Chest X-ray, PA view. Patient: 23 years old, sex F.
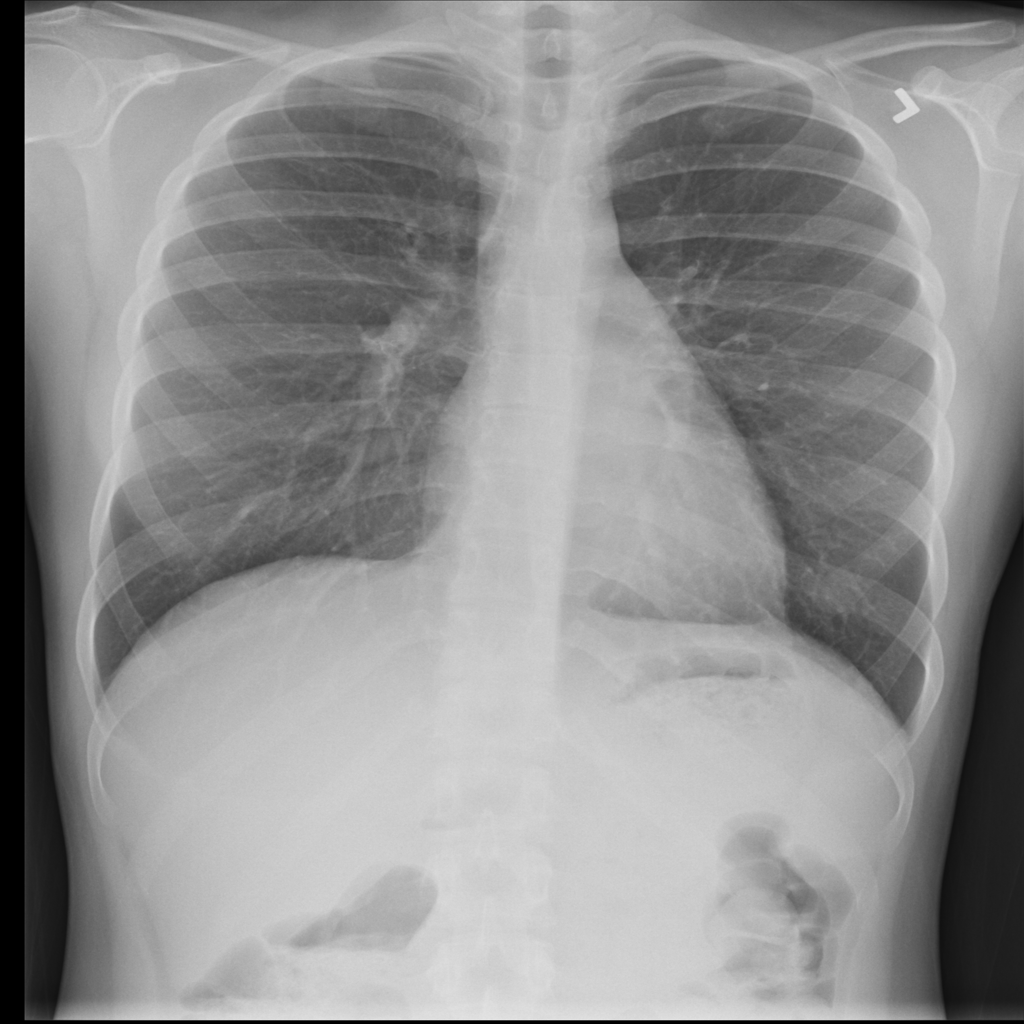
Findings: No Finding